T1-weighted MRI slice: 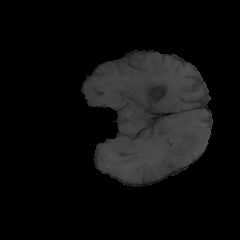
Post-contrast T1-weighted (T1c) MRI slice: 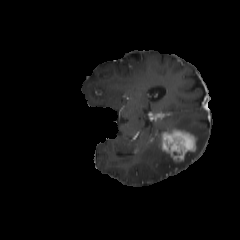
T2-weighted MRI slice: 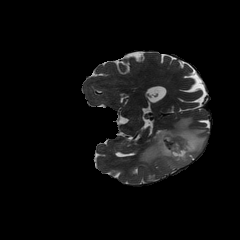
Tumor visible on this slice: yes